Interaction volume radius: 5 \u00c5
Interaction volume height: 15 \u00c5
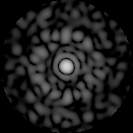
Disorder parameter: 0.8378